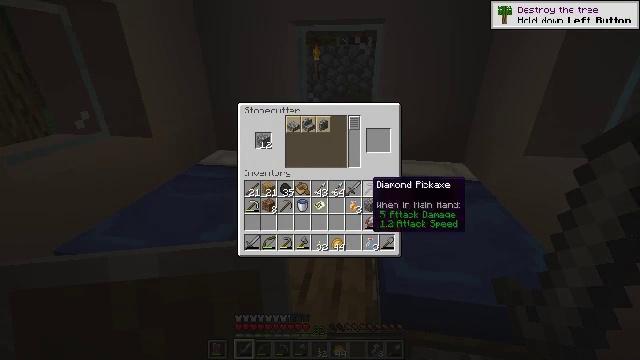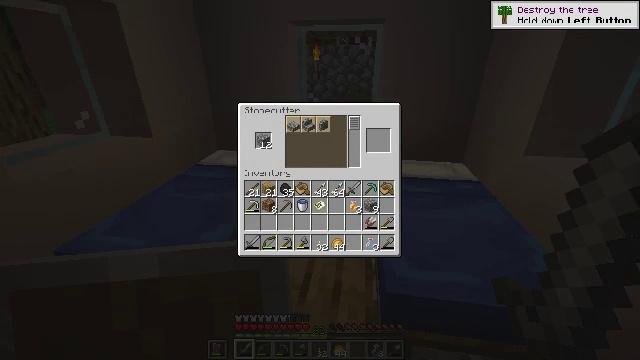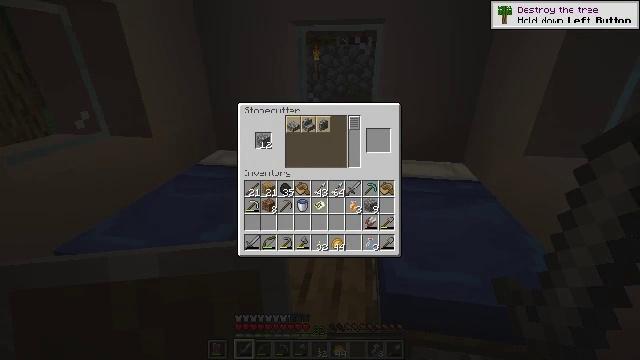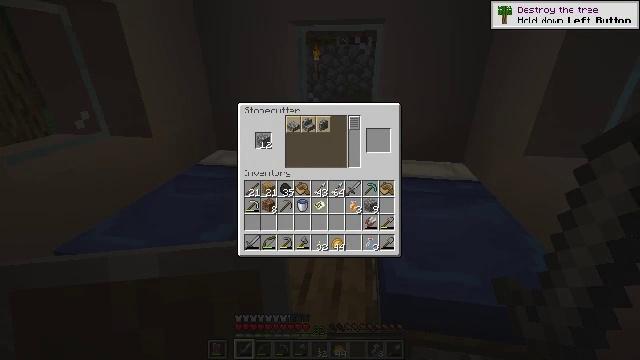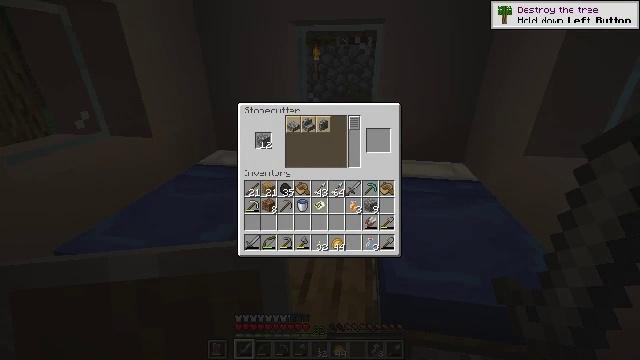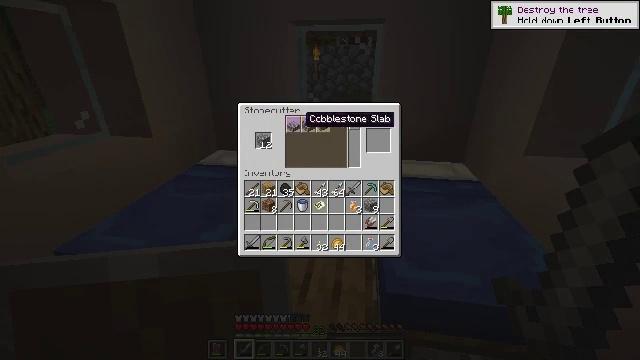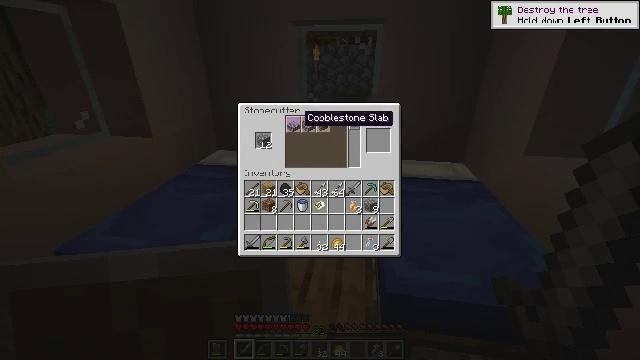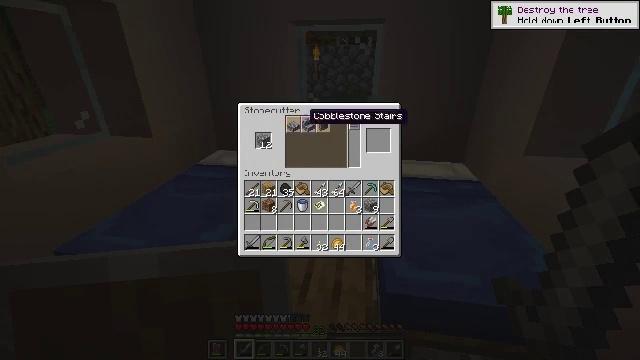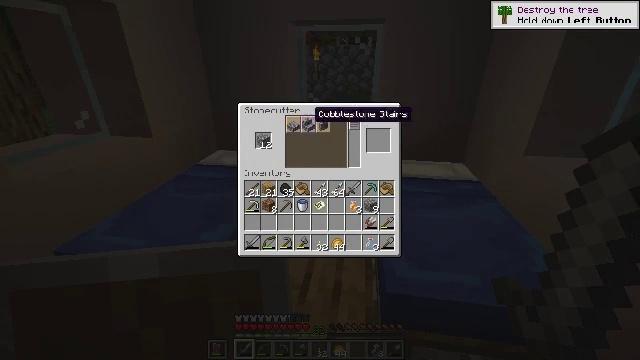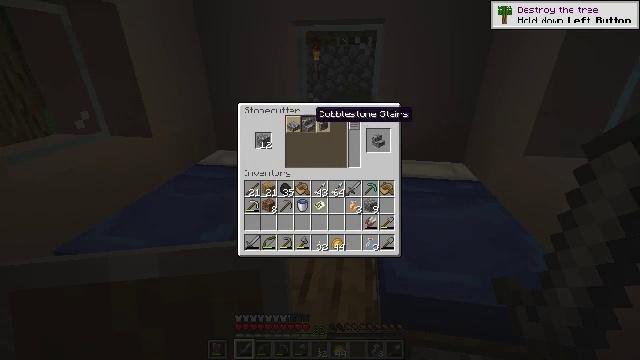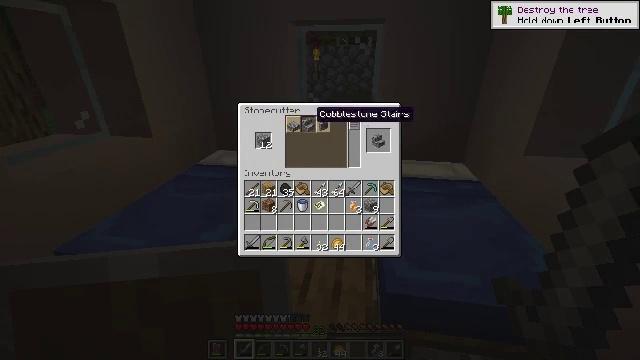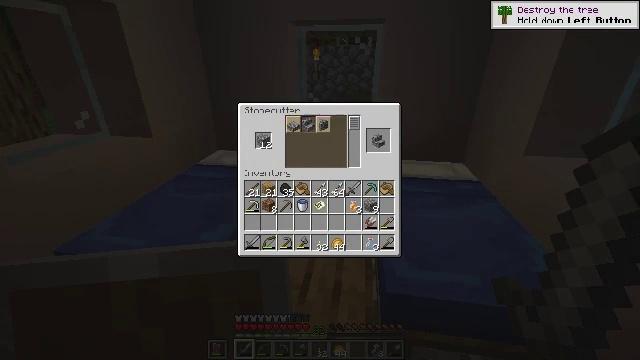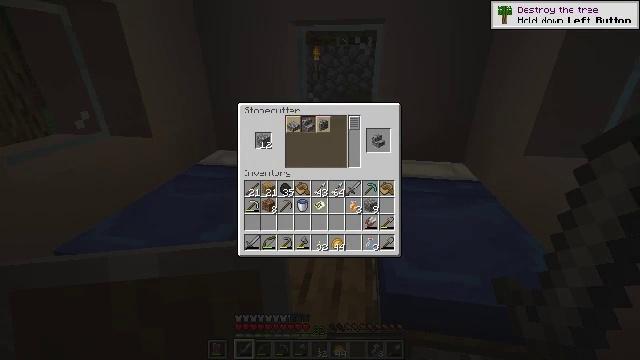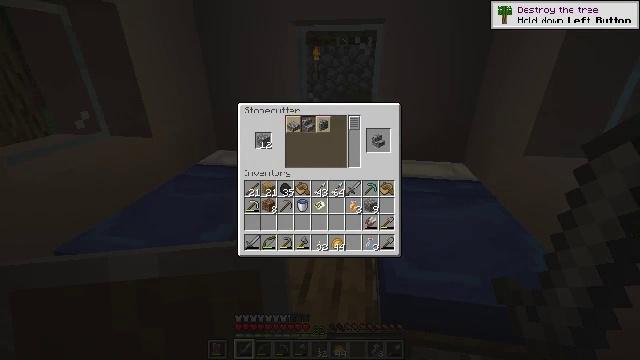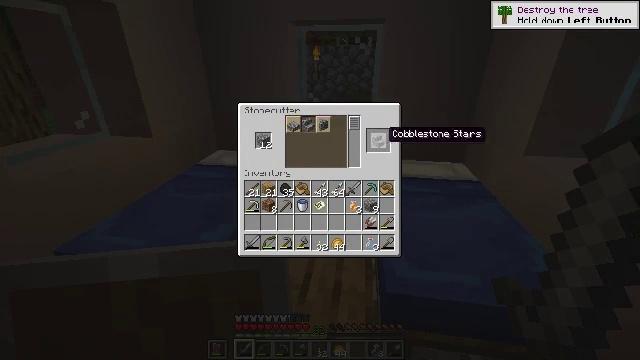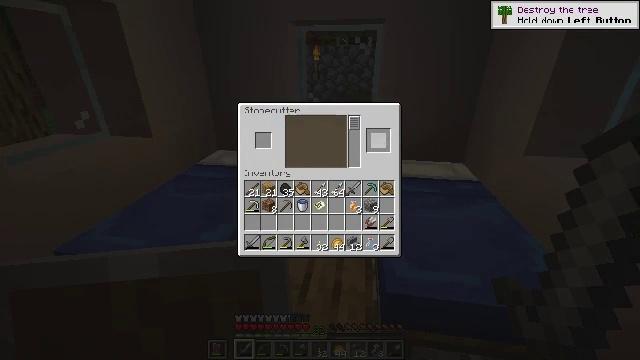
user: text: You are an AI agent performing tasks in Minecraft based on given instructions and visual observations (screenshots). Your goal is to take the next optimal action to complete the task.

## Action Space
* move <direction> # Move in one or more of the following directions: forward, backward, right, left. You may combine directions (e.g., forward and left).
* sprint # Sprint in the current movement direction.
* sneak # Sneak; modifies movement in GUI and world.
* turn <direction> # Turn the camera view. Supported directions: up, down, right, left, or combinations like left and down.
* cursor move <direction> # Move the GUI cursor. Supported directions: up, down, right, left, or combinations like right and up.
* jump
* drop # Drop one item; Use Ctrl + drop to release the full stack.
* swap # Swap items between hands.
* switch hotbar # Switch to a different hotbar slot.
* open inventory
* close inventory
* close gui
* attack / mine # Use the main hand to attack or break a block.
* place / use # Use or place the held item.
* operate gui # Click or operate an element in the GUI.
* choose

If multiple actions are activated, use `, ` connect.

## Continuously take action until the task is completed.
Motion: motion action
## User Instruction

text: craft item air
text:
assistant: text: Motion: turn up
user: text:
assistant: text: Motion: no_op
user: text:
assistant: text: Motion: turn up
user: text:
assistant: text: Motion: turn left and up
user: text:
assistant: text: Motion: turn left and up
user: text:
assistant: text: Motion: no_op
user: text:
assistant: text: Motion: sneak
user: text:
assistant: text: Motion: sneak
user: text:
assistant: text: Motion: sneak, attack / mine
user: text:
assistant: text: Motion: sneak, attack / mine
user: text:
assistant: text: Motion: sneak, turn right and down
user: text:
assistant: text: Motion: sneak, turn right and down
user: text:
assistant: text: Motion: sneak
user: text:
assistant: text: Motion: sneak, turn left
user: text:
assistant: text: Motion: sneak, attack / mine
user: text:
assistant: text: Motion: sneak, attack / mine
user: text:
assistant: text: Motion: sneak
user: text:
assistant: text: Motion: no_op
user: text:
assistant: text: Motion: no_op
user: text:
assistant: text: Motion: no_op
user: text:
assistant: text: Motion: no_op